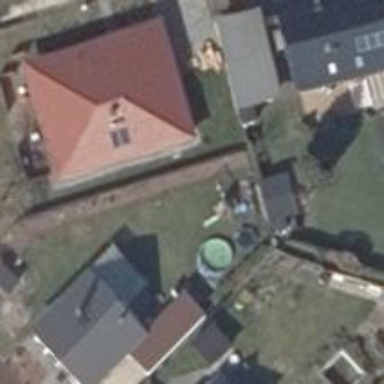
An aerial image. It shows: Detached building with hipped roof.